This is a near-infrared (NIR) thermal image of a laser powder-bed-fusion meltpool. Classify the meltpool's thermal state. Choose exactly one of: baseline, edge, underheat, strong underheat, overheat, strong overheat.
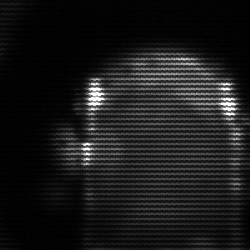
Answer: baseline